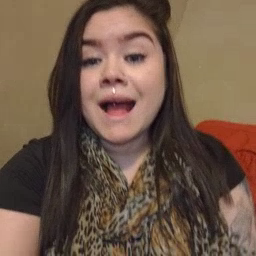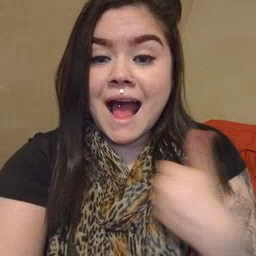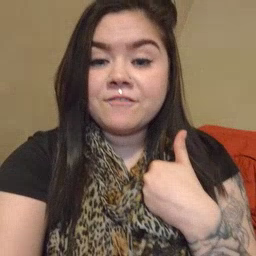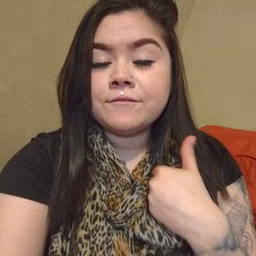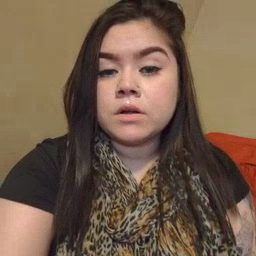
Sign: have